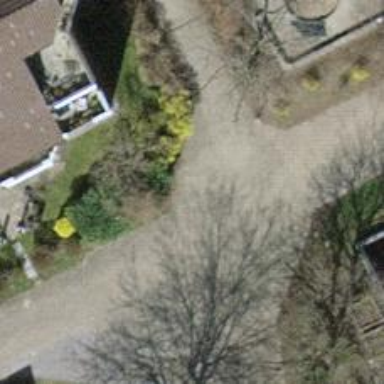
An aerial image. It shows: Cobblestone living street.